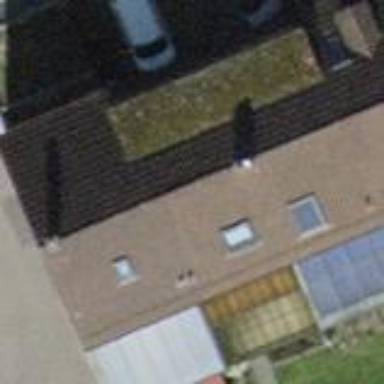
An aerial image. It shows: Gabled building with tile roof across.